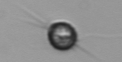
Label: Acanthoica_quattrospina